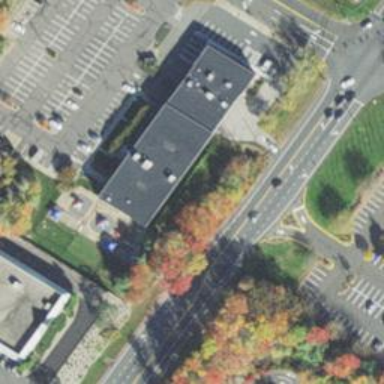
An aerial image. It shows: Kindergarten.